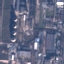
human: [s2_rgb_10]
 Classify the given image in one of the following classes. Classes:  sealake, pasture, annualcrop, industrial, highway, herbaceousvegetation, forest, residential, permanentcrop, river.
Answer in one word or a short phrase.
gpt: Industrial